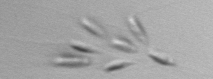
Label: Dinobryon